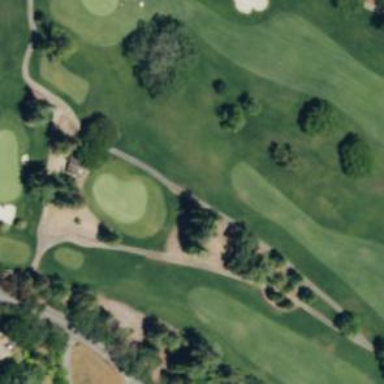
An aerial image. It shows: Path bridge used as golf cartpath.